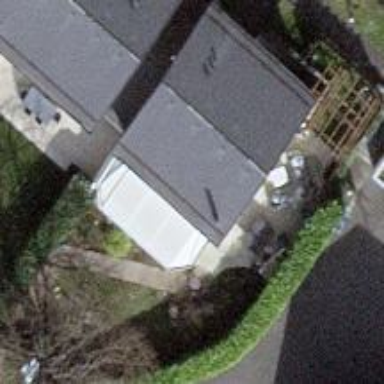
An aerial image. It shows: Garden enclosed by fence.